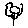
Label: flower